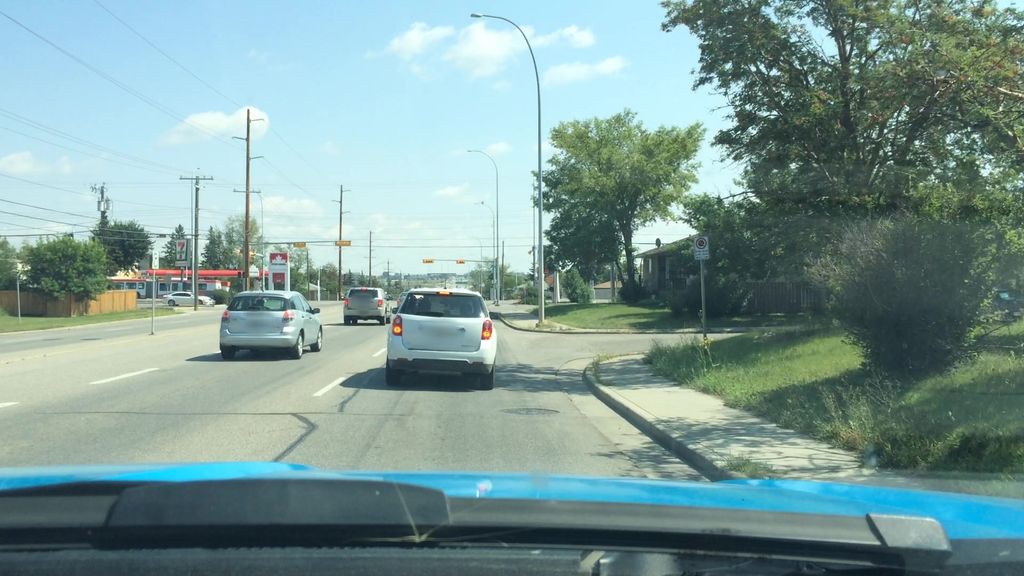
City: calgary